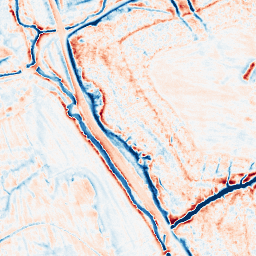
Category: edge_preserving
Decomposition family: anisotropic_diffusion
Decomposition parameters: iterations: 50
kappa: 30
gamma: 0.1
Upsampling method: quadratic
Upsampling parameters: scale: 2
Upsampling scale: 2